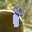
Label: 8